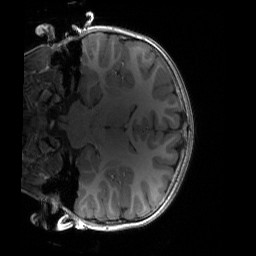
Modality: T1w
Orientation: coronal
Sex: male
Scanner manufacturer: siemens
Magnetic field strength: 3 T
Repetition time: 1.9 s
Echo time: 0.00243 s